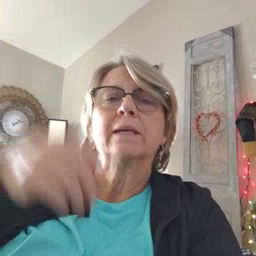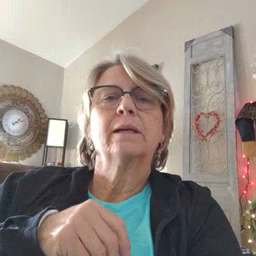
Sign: giraffe